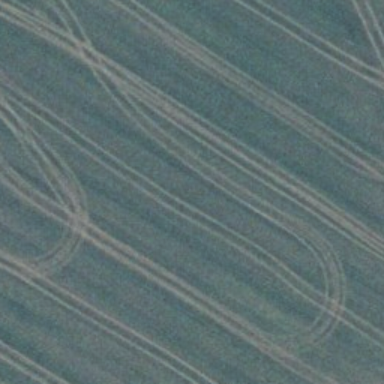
There is a piece of formland .